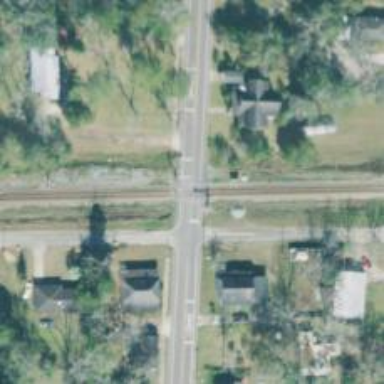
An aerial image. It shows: Level crossing with lights at railway intersection.